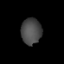
Tissue: lung
Cell type: Epithelial cells
Senescence score: 0.1965
Nuclear area (px): 518
Mean DAPI intensity: 74.438